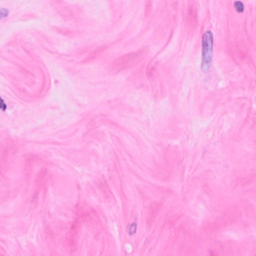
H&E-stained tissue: Breast